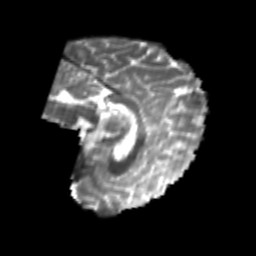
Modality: T2w
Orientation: sagittal
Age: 22
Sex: female
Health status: healthy
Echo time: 0.074 s